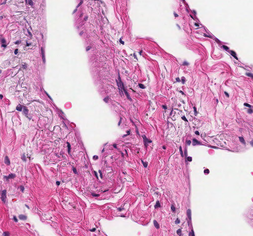
Tumor epithelial tissue: no
Tumor-associated stroma tissue: no
Normal tissue: yes